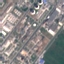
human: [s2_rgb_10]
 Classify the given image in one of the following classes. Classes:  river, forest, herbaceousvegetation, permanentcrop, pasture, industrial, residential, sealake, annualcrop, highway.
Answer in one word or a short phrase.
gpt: Industrial